Brain MRI, t1w sequence, axial 2D slice.
Patient: age 29, sex M, weight 78 kg, height 1.78 m
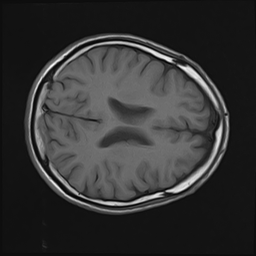